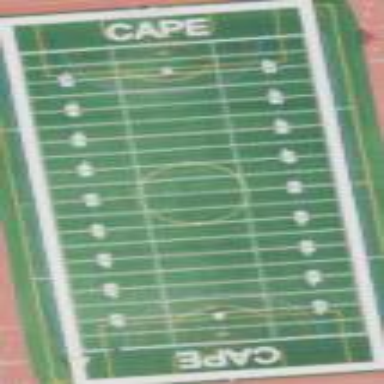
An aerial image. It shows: American football pitch for leisure and sport activities.